Field crop: maize
Growth stage: 2
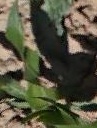
Species: maize